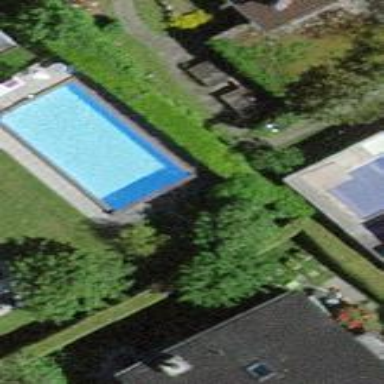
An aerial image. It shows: Swimming pool located in leisure land.